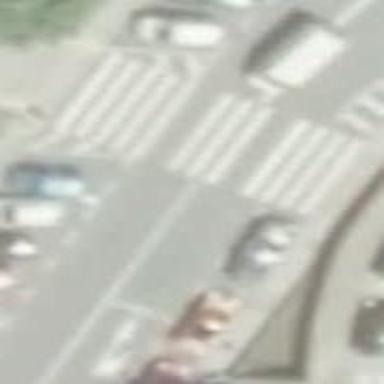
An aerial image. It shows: Uncontrolled zebra crossing on the road.